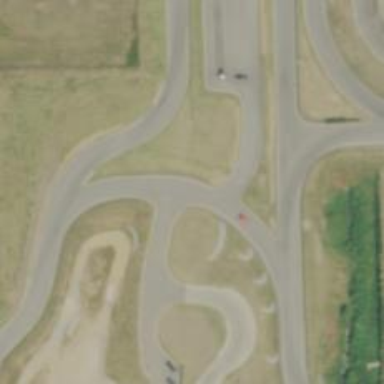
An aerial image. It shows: Raceway for motor sports.